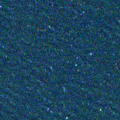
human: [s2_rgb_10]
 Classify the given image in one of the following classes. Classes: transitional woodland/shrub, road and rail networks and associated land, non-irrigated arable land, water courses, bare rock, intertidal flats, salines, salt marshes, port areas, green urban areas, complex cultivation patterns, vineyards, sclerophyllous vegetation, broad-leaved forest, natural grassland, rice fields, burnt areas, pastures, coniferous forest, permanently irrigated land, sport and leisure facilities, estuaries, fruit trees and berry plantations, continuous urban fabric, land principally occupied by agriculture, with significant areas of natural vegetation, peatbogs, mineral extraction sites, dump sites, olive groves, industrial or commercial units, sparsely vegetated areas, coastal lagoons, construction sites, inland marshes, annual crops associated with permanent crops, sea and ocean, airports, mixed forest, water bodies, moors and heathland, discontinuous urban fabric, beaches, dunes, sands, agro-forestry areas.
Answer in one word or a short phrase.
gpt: sea and ocean